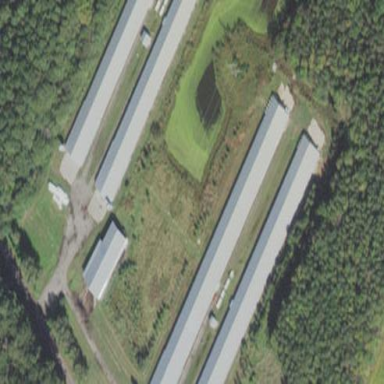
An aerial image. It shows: Farm auxiliary building.